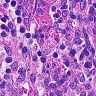
Metastatic tissue present: no